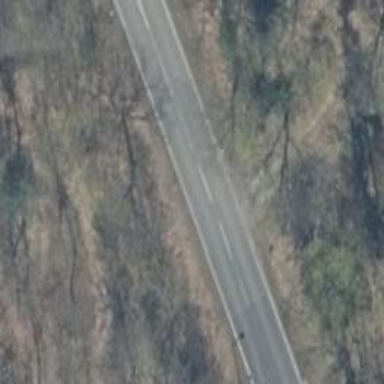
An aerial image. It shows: Tertiary road with asphalt surface.